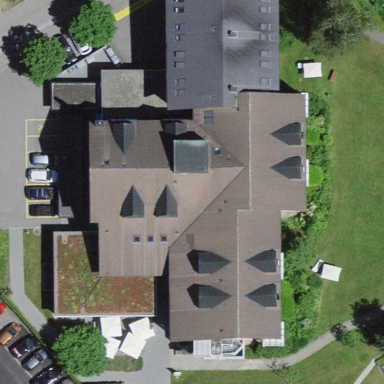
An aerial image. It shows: Clinic building.